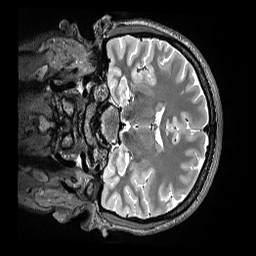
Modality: T2w
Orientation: coronal
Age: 19
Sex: female
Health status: ill
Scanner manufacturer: siemens
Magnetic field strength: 3 T
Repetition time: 3.2 s
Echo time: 0.564 s